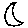
Label: moon